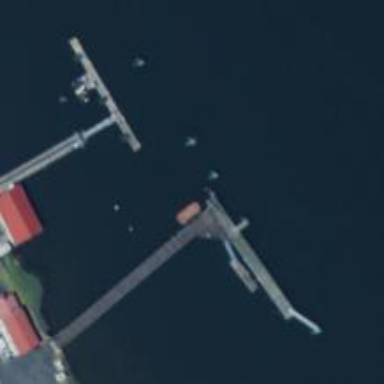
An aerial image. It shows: Man-made pier.